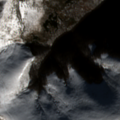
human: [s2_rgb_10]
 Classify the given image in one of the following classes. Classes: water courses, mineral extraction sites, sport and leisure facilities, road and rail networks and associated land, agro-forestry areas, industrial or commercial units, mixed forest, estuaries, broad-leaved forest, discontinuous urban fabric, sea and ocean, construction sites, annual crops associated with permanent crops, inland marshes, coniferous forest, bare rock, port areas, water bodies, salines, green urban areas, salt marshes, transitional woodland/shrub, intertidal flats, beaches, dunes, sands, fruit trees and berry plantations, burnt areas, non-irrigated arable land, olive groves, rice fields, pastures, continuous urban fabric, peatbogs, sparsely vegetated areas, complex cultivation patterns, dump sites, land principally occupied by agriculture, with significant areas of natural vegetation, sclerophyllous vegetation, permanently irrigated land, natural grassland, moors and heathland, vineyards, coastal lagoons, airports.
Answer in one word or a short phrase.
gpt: broad-leaved forest, natural grassland